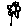
Label: flower